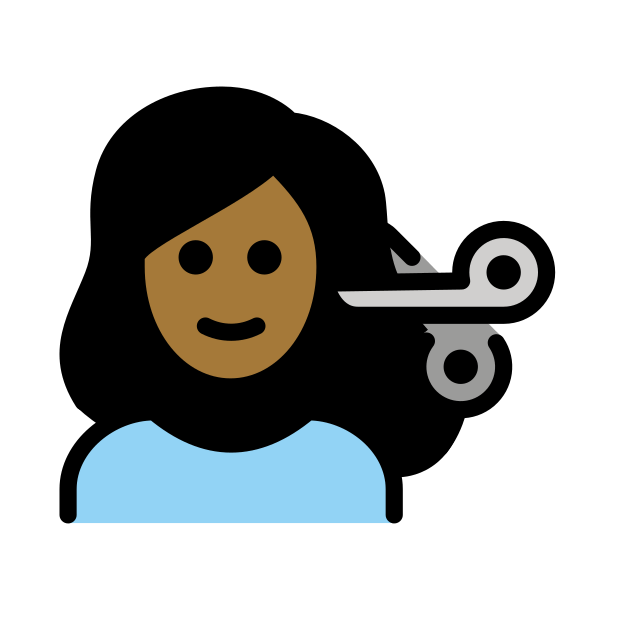
woman getting haircut: medium-dark skin tone